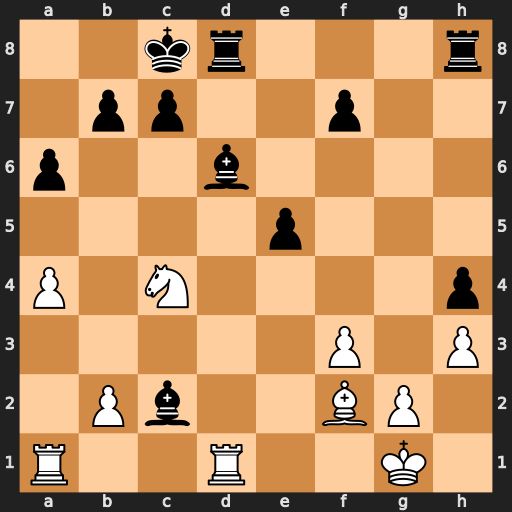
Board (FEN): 2kr3r/1pp2p2/p2b4/4p3/P1N4p/5P1P/1Pb2BP1/R2R2K1
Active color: w
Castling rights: -
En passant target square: -
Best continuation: Nxd6+ Rxd6 Rxd6 cxd6 Rc1